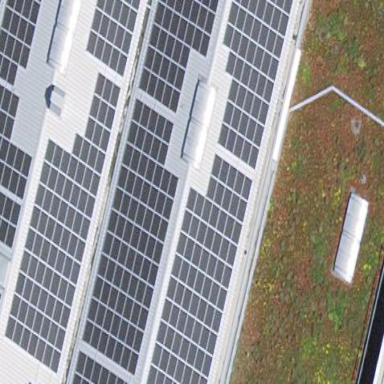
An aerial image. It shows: Solar photovoltaic panel generator.